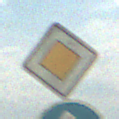
Verkehrszeichen: Vorfahrtsstrasse
Zusatzzeichen unten: VorgeschriebeneFahrtrichtungGeradeaus
Umgebung: Outdoor, Beach
Tageszeit: MorningAfternoon
Wetter: PartlyCloudy
Licht: Natural
Jahreszeit: NotSpecified
Kontrast: HighContrast